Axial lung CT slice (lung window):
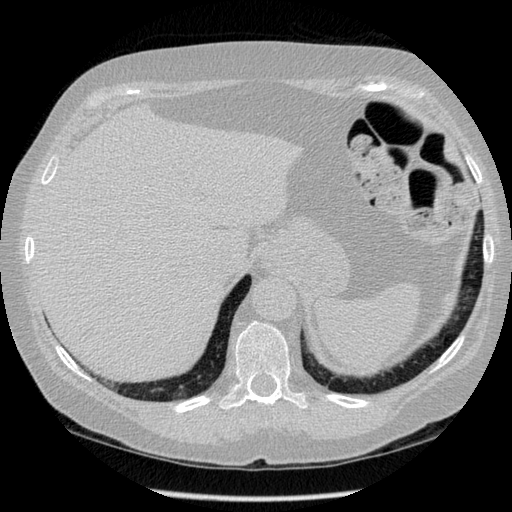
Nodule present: no